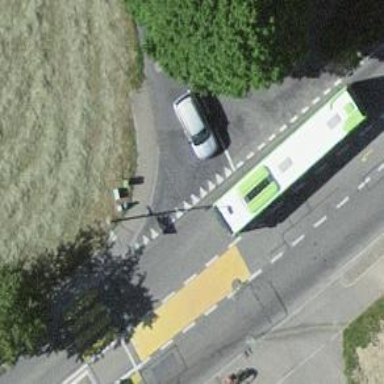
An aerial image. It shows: Road with "give way" sign.